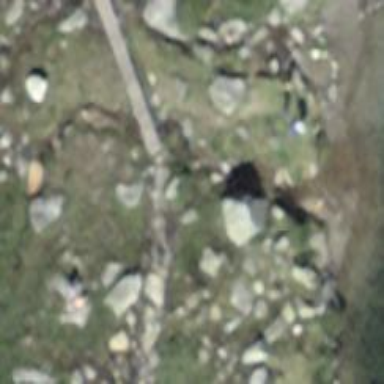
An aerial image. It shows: Boardwalk bridge over path.